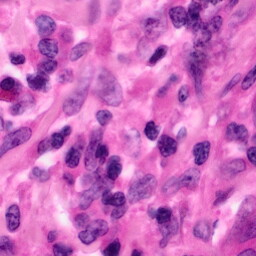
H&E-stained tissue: Pancreatic